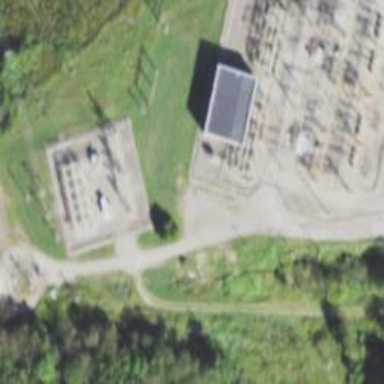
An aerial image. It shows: Power substation.